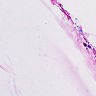
Metastatic tissue present: no